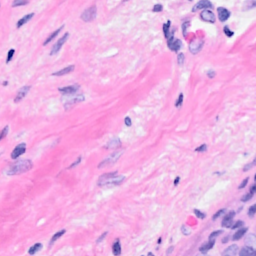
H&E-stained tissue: Breast